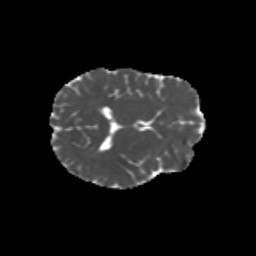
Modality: MD
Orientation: axial
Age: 26
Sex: female
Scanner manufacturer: siemens
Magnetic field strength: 3 T
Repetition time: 1.8 s
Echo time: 0.07 s